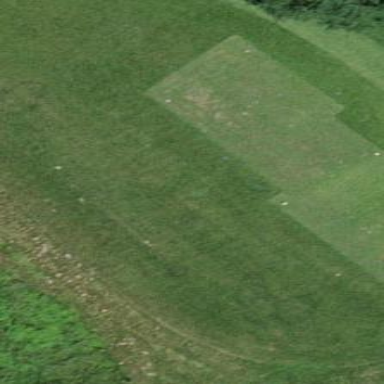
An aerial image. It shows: Golf tee area covered with grass.